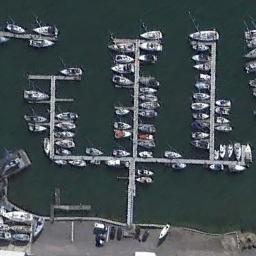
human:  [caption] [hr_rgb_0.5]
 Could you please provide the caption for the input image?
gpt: Many yachts are neatly arranged on the sea side of the harbor, And a parking lot is built on the harbor .

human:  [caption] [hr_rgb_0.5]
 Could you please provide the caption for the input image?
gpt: There are many houses near the harbor .

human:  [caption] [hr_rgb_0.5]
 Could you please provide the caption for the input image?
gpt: The harbor has lots of neatly docked boats and some boats are in the open area on the shore .

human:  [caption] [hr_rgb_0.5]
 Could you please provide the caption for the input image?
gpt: Many ships are in the harbor .

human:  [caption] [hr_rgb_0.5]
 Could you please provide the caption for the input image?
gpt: There are many ships at the harbor .